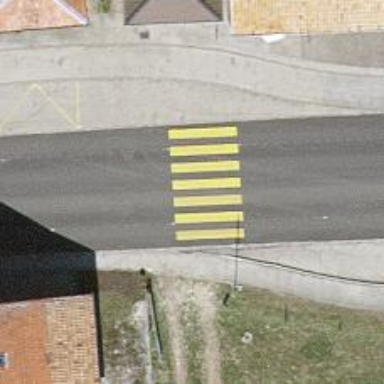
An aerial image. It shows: Uncontrolled zebra crossing on the road.